You are looking at the unprocessed time series of a bearing vibration snapshot. Classify the bearing condition as one of: normal, inner_race, outer_race, ball.
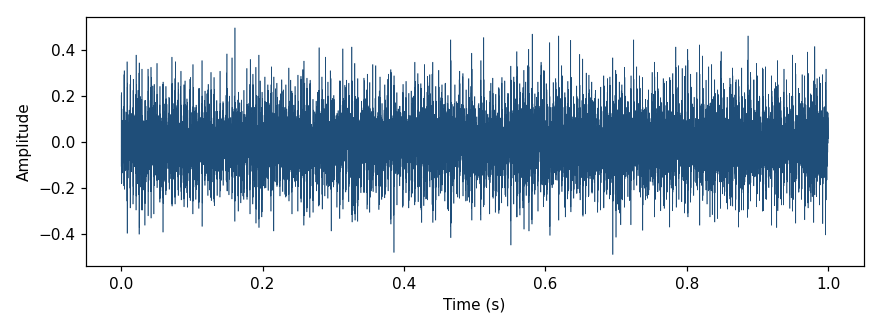
Answer: outer_race